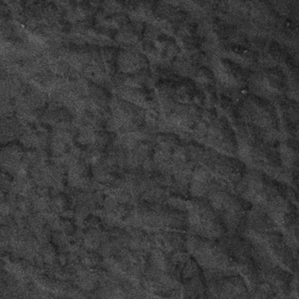
Label: frost